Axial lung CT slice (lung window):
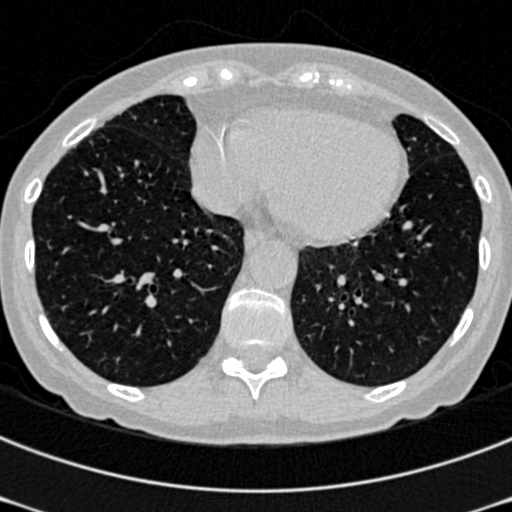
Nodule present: no